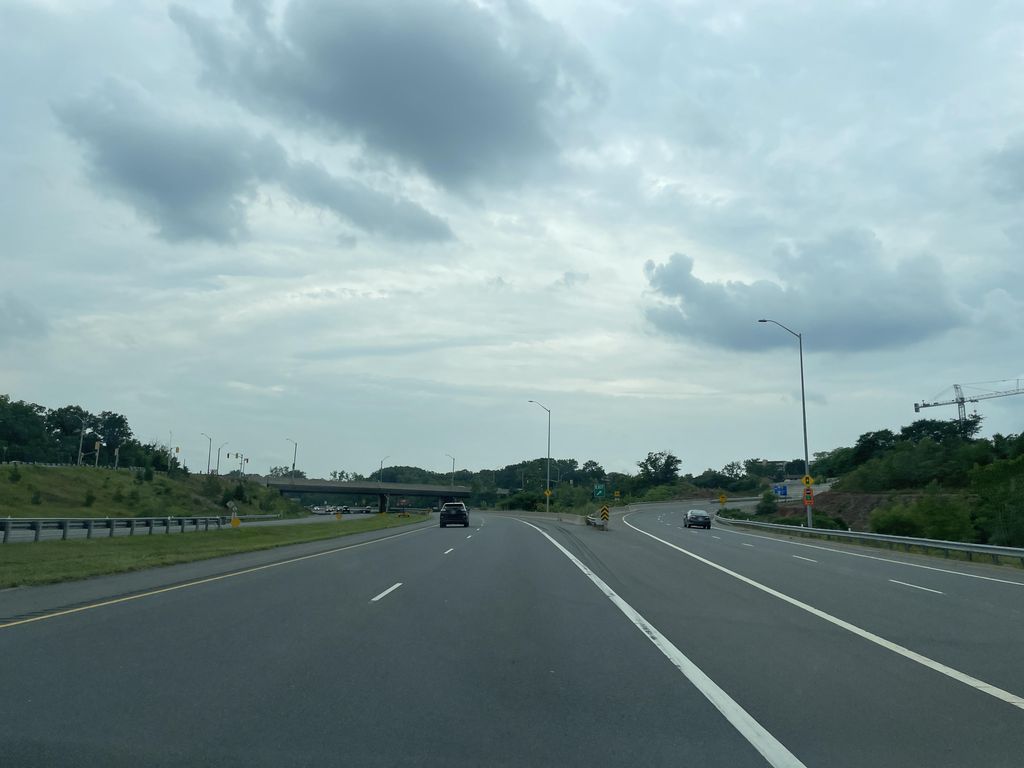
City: hamilton